Question: I have a state which is an empty array:
'''
constructor(props) {
super(props);
this.state = {
test_steps: [],
};
}
'''
I need to fill up that state with the following data that get when I do a 'GET' request:

UPDATED:
'''
export function copyTestScenarioLog(tSL) {
console.log("
Called copyTestScenarioLog");
let url = config.base_url + '/test_scenario_logs';
return fetch(url, {
method: 'POST',
headers: {'Content-Type': 'application/json', 'Authorization': 'Bearer ' + getUserToken() },
body: JSON.stringify({
_id: tSL._id['$oid']
})
})
.then(res => res.json())
.then(data => {
getTestStepLogs(data)
return data;
})
.catch(err => console.log(err));
}
export function getTestStepLogs(data) {
const id = data.test_step_logs[0].$oid;
let url = config.base_url + '/test_step_logs/${id}';
return fetch(url, {
method: 'GET',
headers: { 'Authorization': 'Bearer ' + getUserToken() }
})
.then(res => res.json())
.then(data => {
console.log(data)
return data
})
.catch(err => console.log(err));
}
'''
How do I update my state after doing a GET fetch?
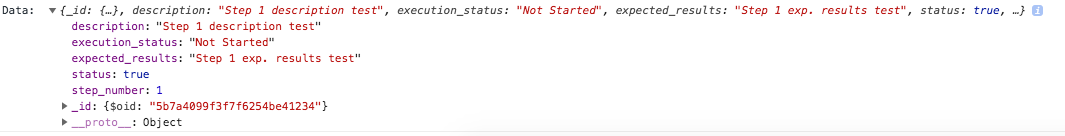
Answer: This is full react component code, you see how I call your funciton in componentDidMount, and in here I pass 'this' as an argument to copyTestScenarioLog.
'''
import React, { Component } from 'react';
import copyTestScenarioLog from './copyTestScenarioLog';
class Component1 extends Component {
constructor(props) {
super(props);
this.state = {
test_steps: []
};
}
componentDidMount() {
var reactComponent = this;
copyTestScenarioLog('i dont konw that is tsl', reactComponent);
}
render() {
return (
<div></div>
);
}
}
export default Component1;
'''
In 'copyTestScenarioLog', I get that ( refers to react component), and use setState function in react.
'''
export function copyTestScenarioLog(tSL, reactComponent) {
console.log("
Called copyTestScenarioLog");
let url = config.base_url + '/test_scenario_logs';
return fetch(url, {
method: 'POST',
headers: { 'Content-Type': 'application/json', 'Authorization': 'Bearer ' + getUserToken() },
body: JSON.stringify({
_id: tSL._id['$oid']
})
})
.then(res => res.json())
.then(data => {
getTestStepLogs(data)
reactComponent.setState({
test_steps: data
});
return data;
})
.catch(err => console.log(err));
}
'''
But basically I don't use this approach, I just wanted to show that how its done, I usually use await/async or function generators, because they are better approaches. Search about them and learn to use them.